Field crop: maize
Growth stage: 2
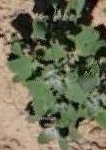
Species: chenopodium